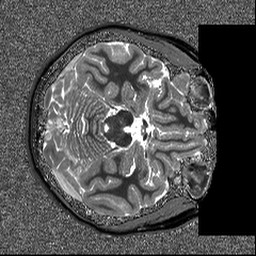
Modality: T1map
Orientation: axial
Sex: female